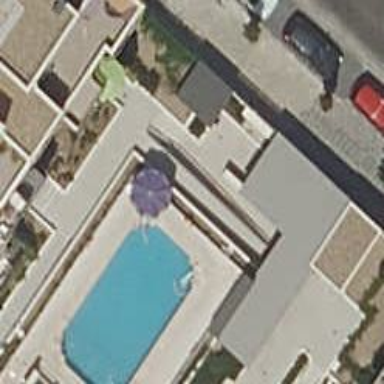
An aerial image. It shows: Swimming pool located in leisure land.